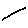
Label: line